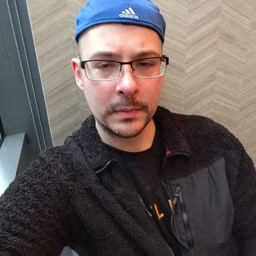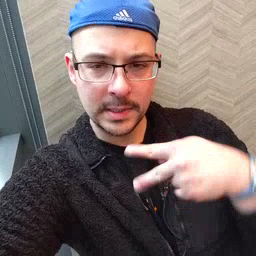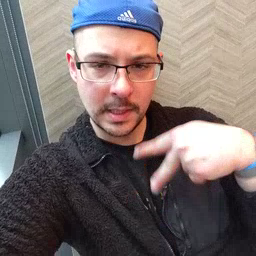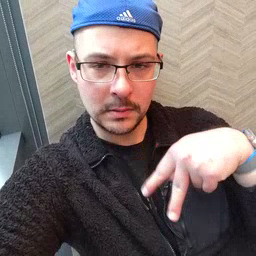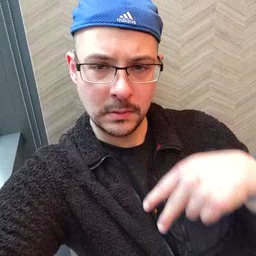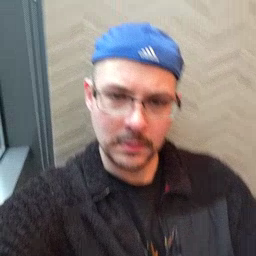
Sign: dance